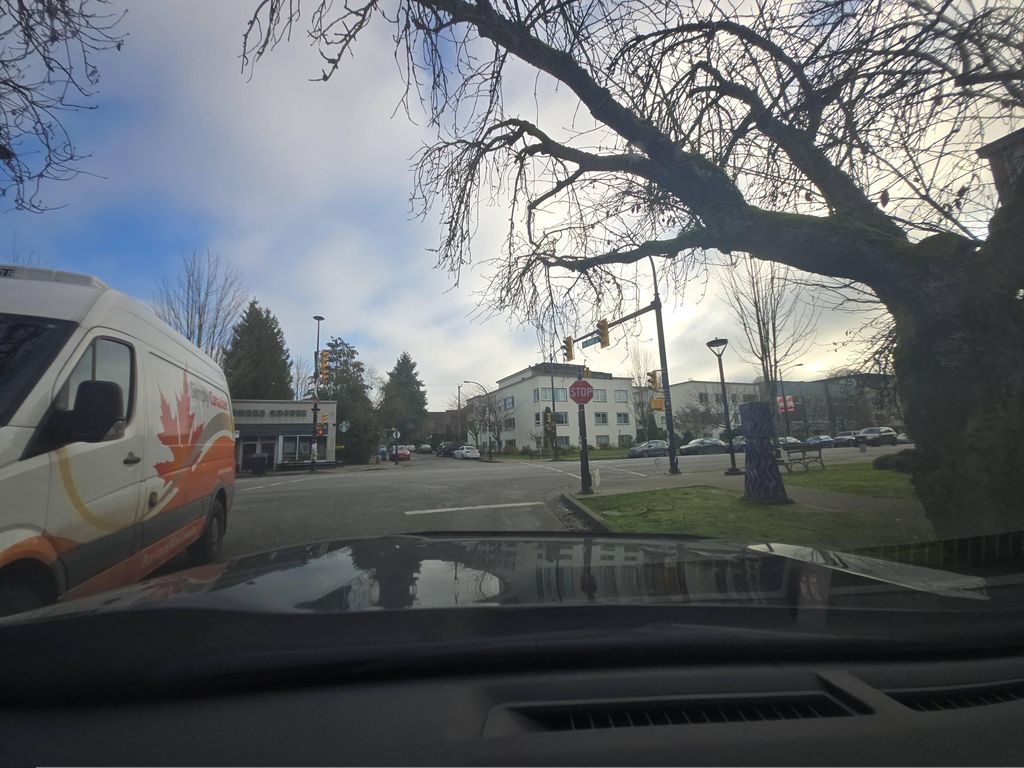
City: vancouver